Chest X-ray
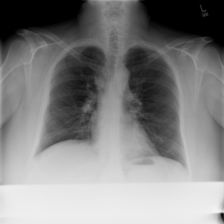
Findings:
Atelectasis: negative
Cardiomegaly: negative
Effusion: negative
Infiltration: negative
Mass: negative
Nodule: negative
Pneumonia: negative
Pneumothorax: negative
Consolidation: negative
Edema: negative
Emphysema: negative
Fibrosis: negative
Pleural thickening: positive
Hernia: negative